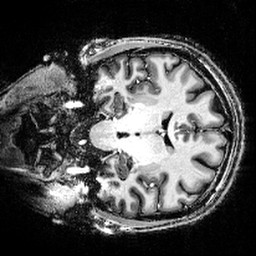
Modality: T1w
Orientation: coronal
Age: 35
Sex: female
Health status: healthy
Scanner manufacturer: siemens
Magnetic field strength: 9.4 T
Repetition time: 6 s
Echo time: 0.0023 s